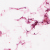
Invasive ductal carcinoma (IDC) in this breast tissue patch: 0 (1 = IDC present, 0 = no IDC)